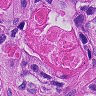
Metastatic tissue present: yes